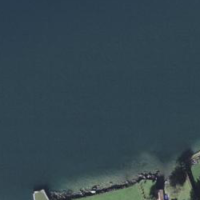
EUNIS habitat code: 14
Species observed at this site:
Perca fluviatilis